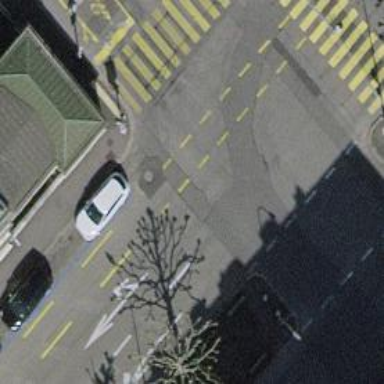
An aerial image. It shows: Road with traffic signals.